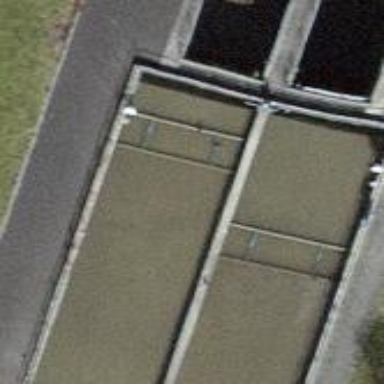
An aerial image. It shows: Image of wastewater.